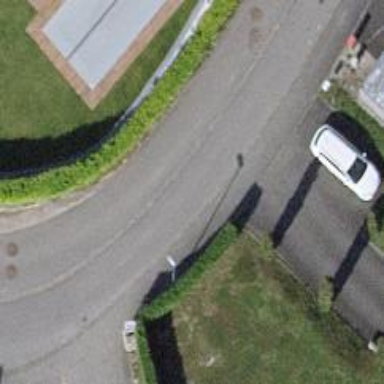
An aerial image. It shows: Asphalt sidewalk along the footway.